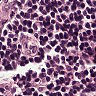
Metastatic tissue present: no